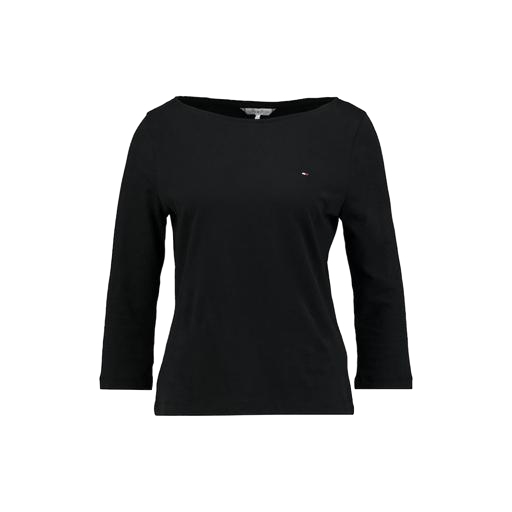
bateau shirt, longsleeve t-shirt, 3/4-sleeve boat-neck top, white background